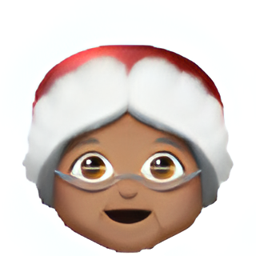
Name: mother christmas
Emoji: 🤶🏽
Group: People & Body
Sub-group: person-fantasy